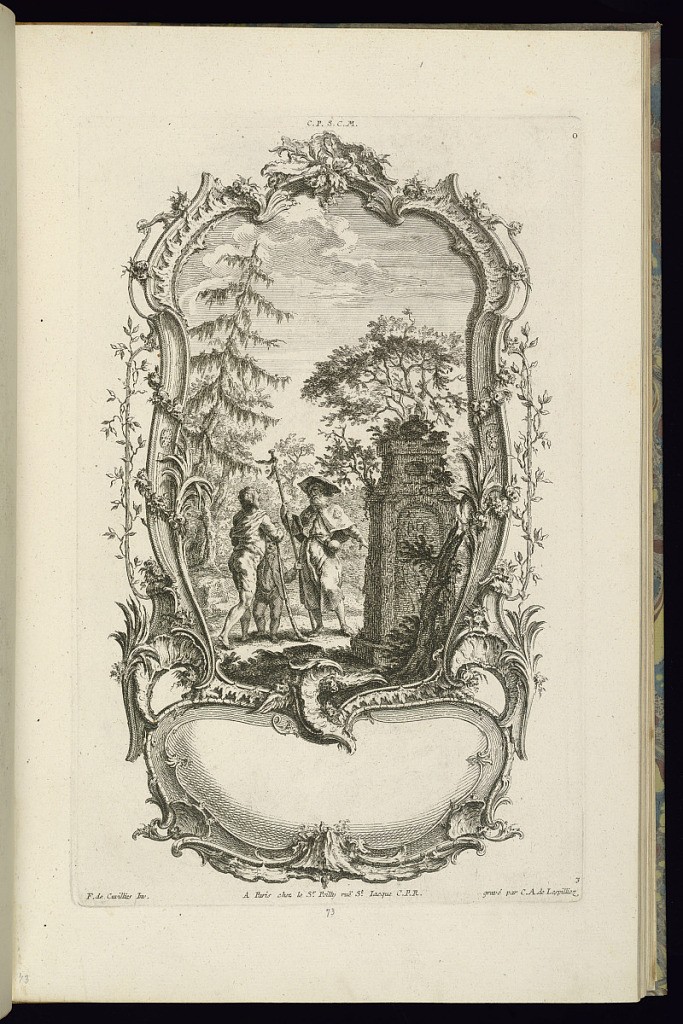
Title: Design for a Cartouche with Vignette
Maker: François de Cuvilliés the Elder, Belgian, 1695 - 1768
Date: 1745
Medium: Etching and engraving on off-white laid paper
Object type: Print
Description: Design for a cartouche with an upper and lower compartment. The upper compartment contains a vignette of three figues in a landscape: a young boy, a young man, and an older man, the latter of whom is dressed as a pilgrim. The cartouche is comprised of rinceaux, scrolls, shells, claw feet, and vines. The plate is signed and numbered.